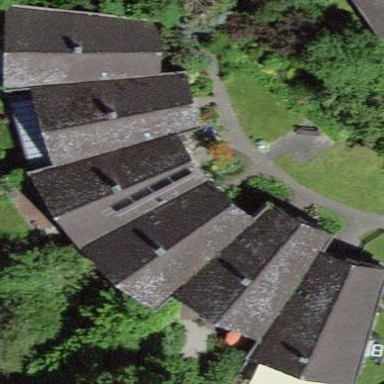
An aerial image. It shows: Terrace building.